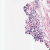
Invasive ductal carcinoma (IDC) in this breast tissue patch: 0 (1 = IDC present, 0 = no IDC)